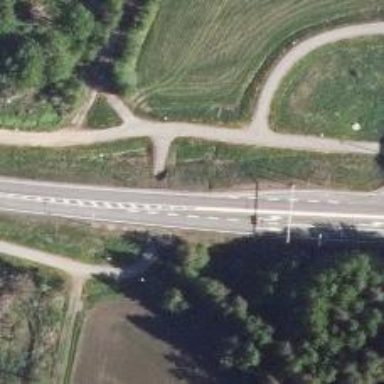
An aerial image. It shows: Asphalt surface on bridge.